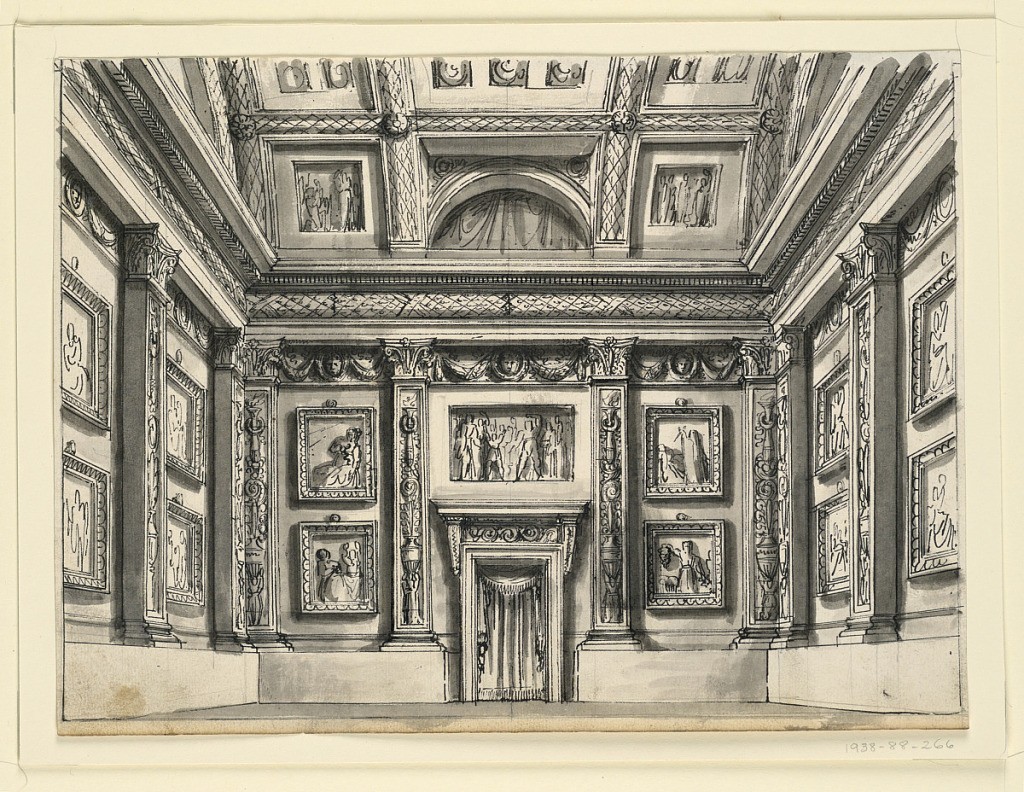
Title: Stage Design, Palace Interior
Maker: Romolo Achille Liverani, Italian, 1809 - 1872
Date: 1831
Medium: Pen and sepia ink, brush and wash on paper
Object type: Drawing
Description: Horizontal rectangle. Interior of large palace hall with vaulted ceiling decorated with paintings.